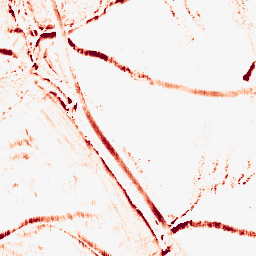
Category: morphological
Decomposition family: morphological_rect
Decomposition parameters: operation: opening
width: 5
height: 10
Upsampling method: quartic
Upsampling parameters: scale: 8
Upsampling scale: 8